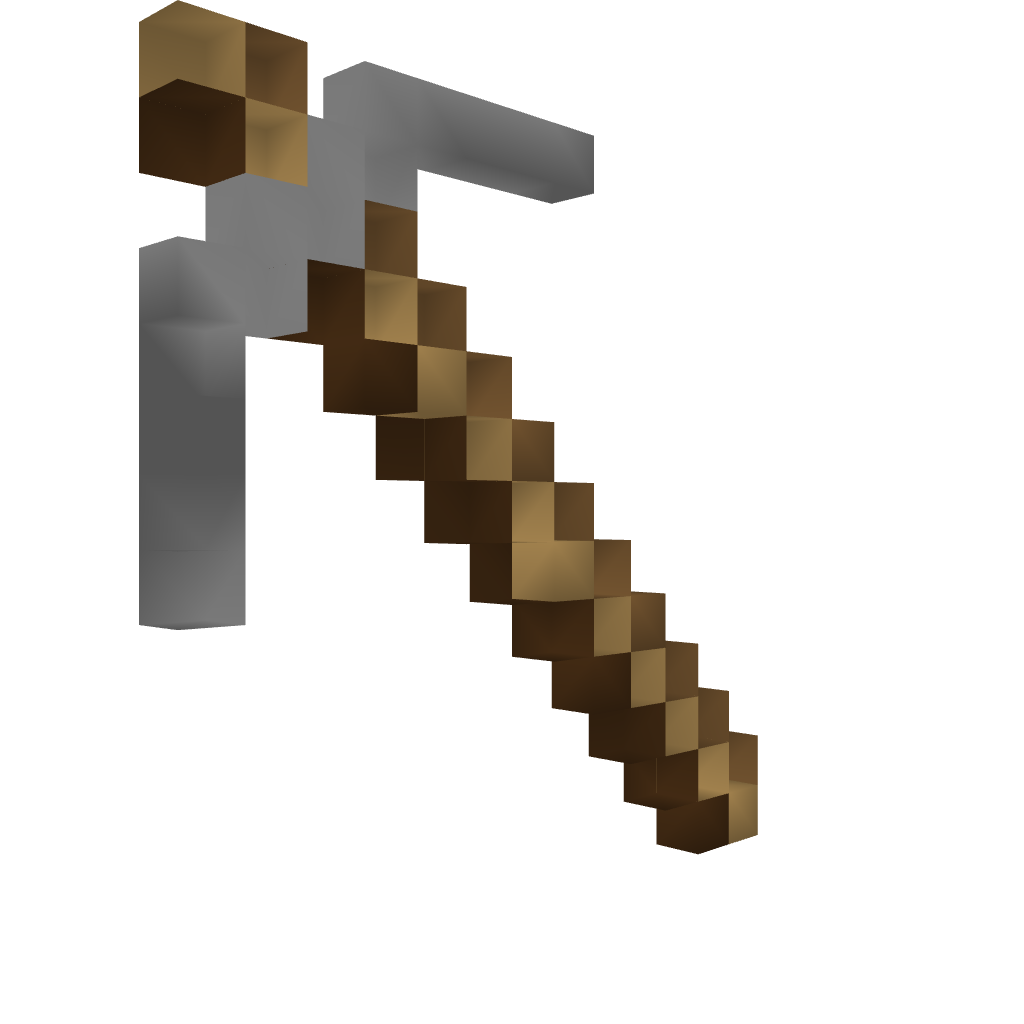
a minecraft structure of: Stone Pickaxe